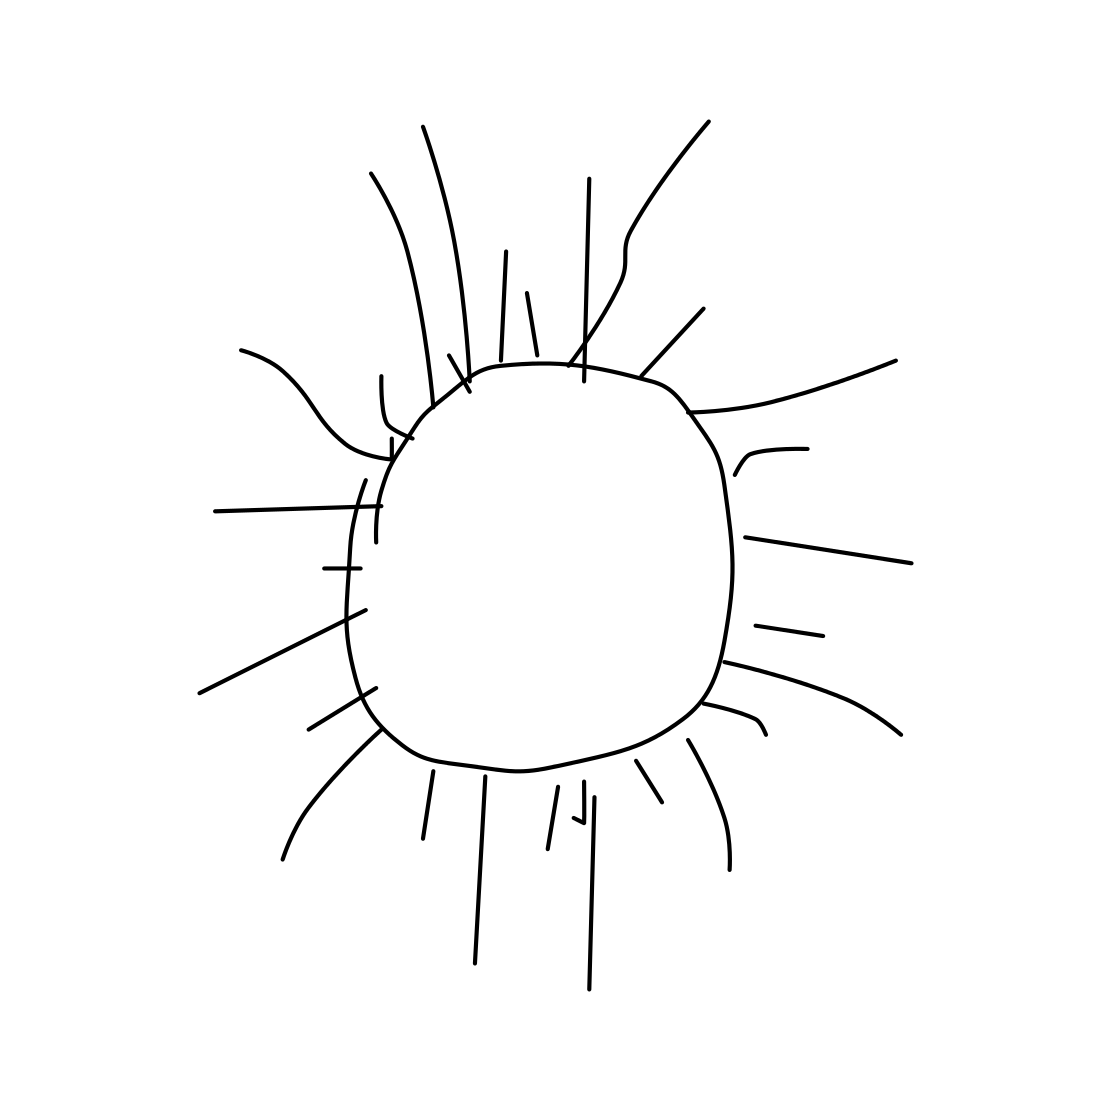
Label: sun